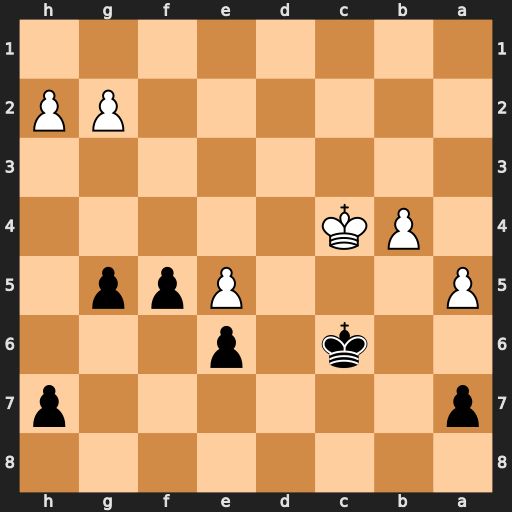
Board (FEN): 8/p6p/2k1p3/P3Ppp1/1PK5/8/6PP/8
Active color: b
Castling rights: -
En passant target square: -
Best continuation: a6 b5+ axb5+